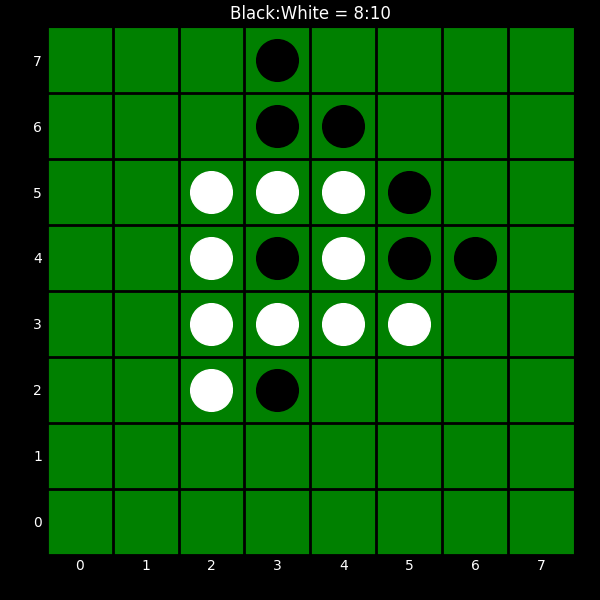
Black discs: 8
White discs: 10